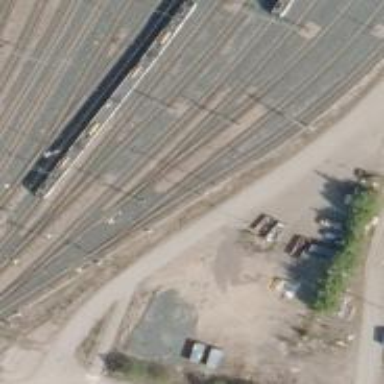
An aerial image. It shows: Railway signal.